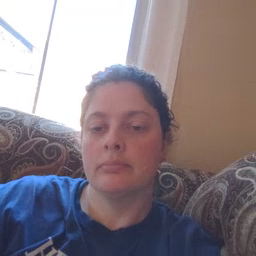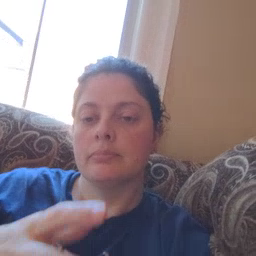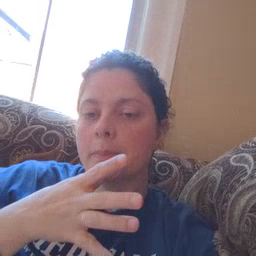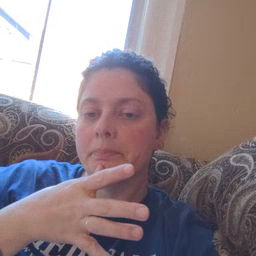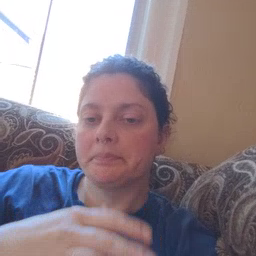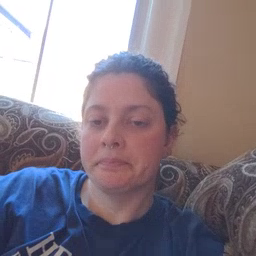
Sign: mom